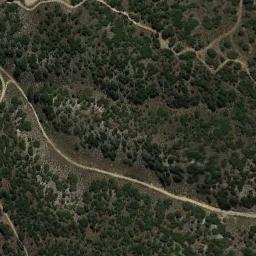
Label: chaparral